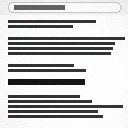
Screen state: on